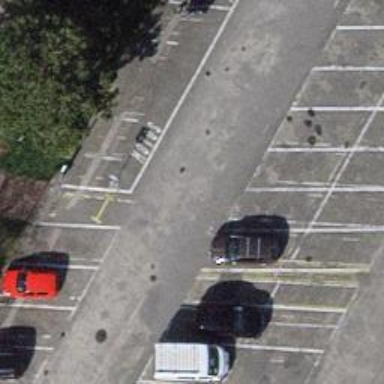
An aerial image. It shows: Asphalt footway.